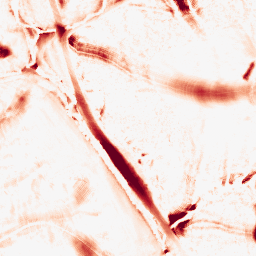
Category: morphological
Decomposition family: tophat
Decomposition parameters: size: 20
mode: white
Upsampling method: sinc_hamming
Upsampling parameters: scale: 2
kernel_size: 16
Upsampling scale: 2